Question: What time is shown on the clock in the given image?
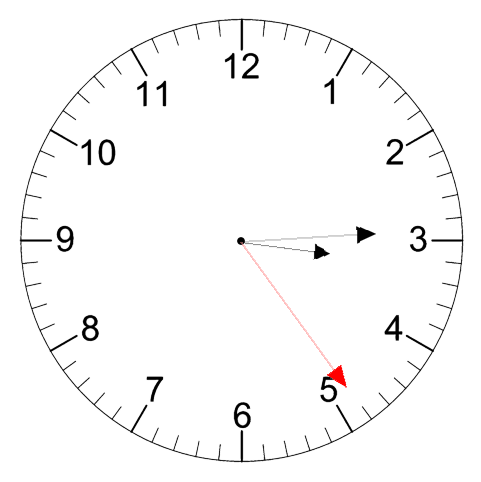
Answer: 03:14:24